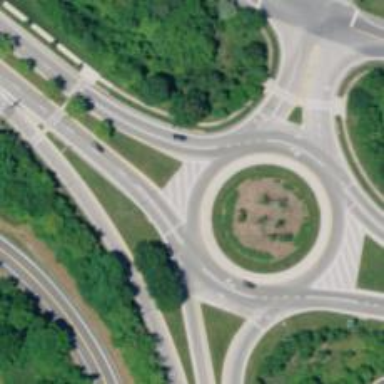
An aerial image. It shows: Roundabout on primary expressway with asphalt surface.